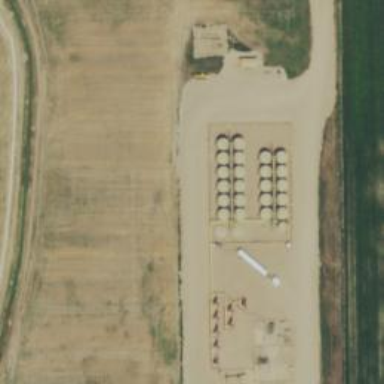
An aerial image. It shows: Storage tank with man-made structure.